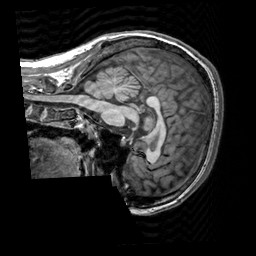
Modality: T1w
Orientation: sagittal
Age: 21
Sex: female
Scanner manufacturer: siemens
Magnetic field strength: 3 T
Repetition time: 2.3 s
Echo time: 0.00303 s